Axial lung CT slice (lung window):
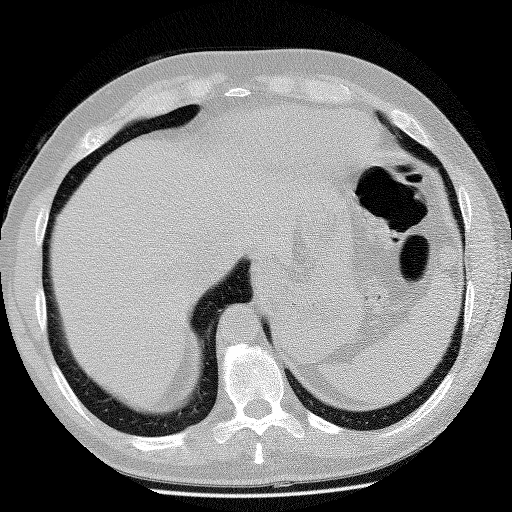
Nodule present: no